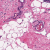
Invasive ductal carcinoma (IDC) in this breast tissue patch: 0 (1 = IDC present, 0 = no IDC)